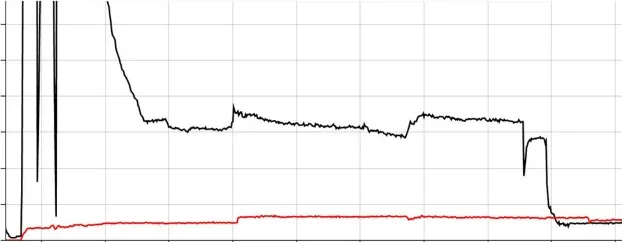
A zoomed-in view of this same TAC (B) more clearly shows the dramatic difference between the counts from the injection arm sensor curve (black line) and the counts from the reference arm sensor curve (red line).
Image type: electrography (ekg)